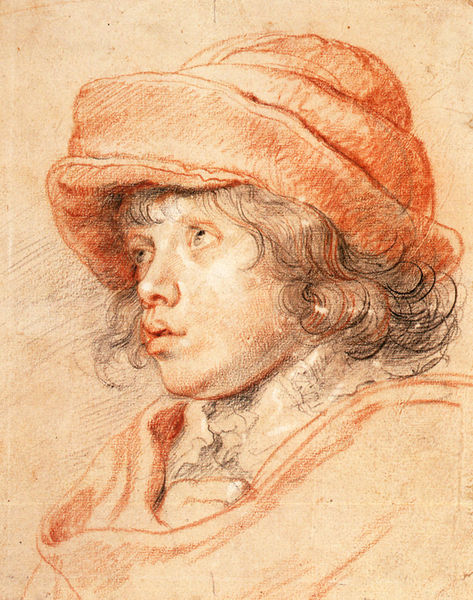
Titel: Rubens Sohn Nicolaas mit roter Filzkappe
Künstler: Peter Paul Rubens
Institution: Wien, Albertina, Graphische Sammlung
Schlagwörter: rubens, umhang, frisur, haar, hut, mund, nase, profil, schwarz, zeichnung, blick, rot, schal, hemd, mütze, augen, gesicht, kragen, bildnis, portrait, porträt, haare, mantel, kind, kinn, locken, prtrait, studie, junge, krempe, wimpern, tusche, knabe, kohle, schraffur, strich, bleistift, stift, halbprofil, rötel, blickachse, rötelzeichnung, pausbäckig, koopfstück